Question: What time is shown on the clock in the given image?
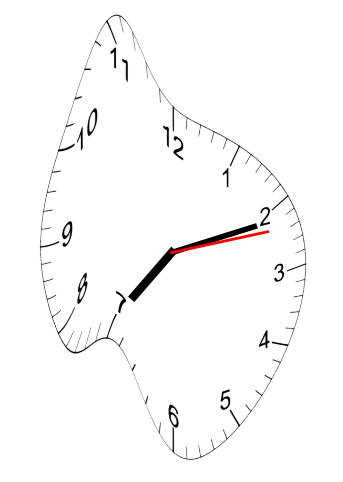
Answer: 07:11:12